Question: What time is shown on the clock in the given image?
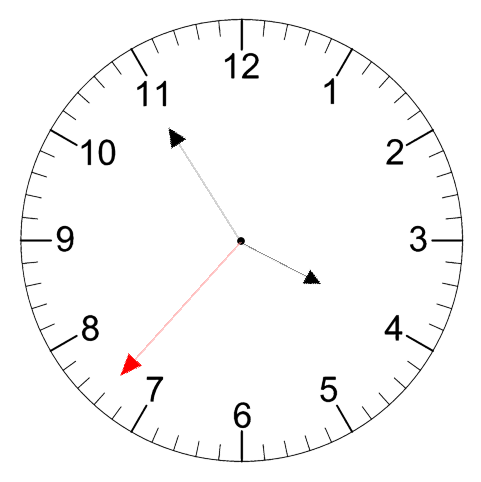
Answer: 03:54:37